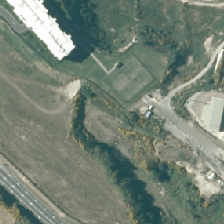
Land cover: urban_build_up